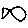
Label: fish